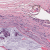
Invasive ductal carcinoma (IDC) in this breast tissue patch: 1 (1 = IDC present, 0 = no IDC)